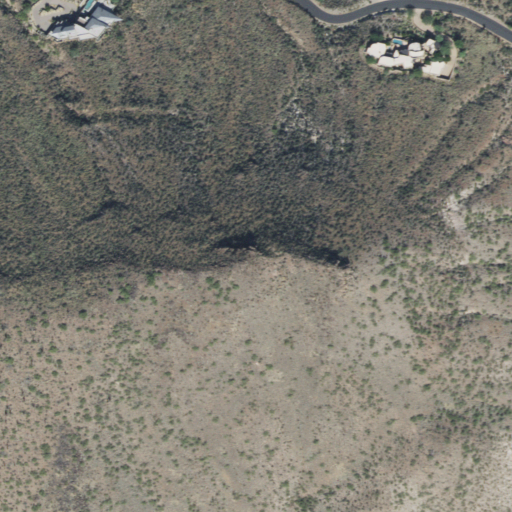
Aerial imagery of mountain in Arizona named Lone Mountain containing shrub, low intensity development, medium intensity development, and open development